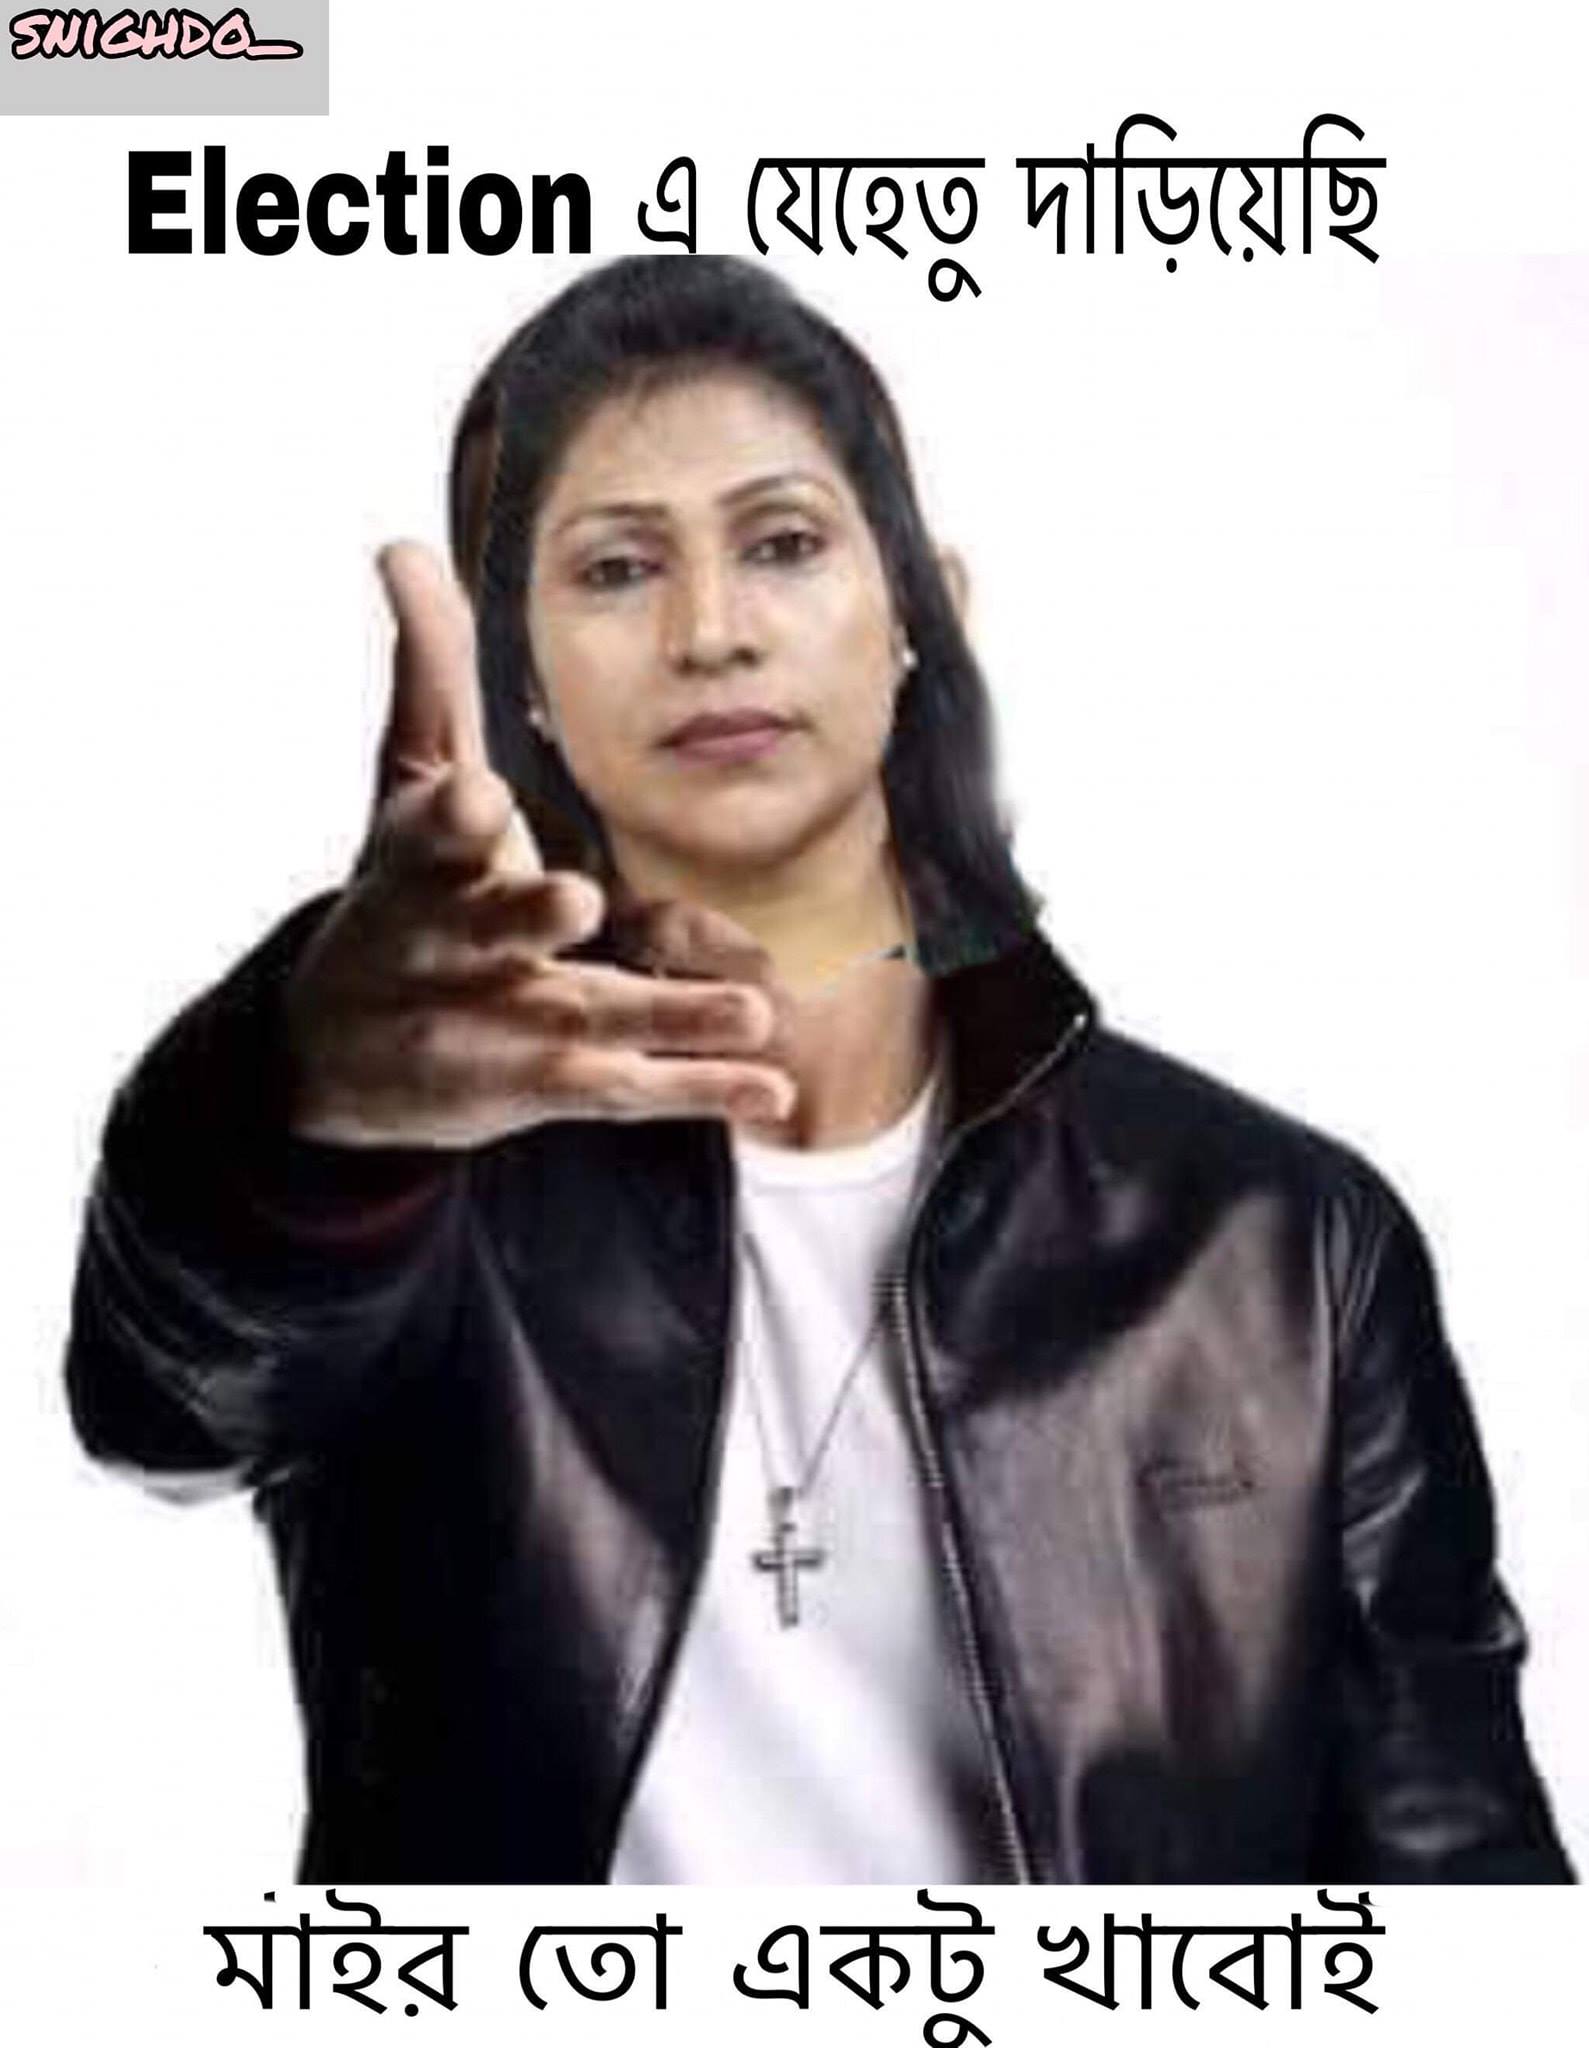
Caption: Election  এ যেহেতু দাড়িয়েছি  মাইর তো একটু খাবোই
Label: hate